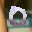
Label: 0